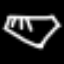
Label: diamond